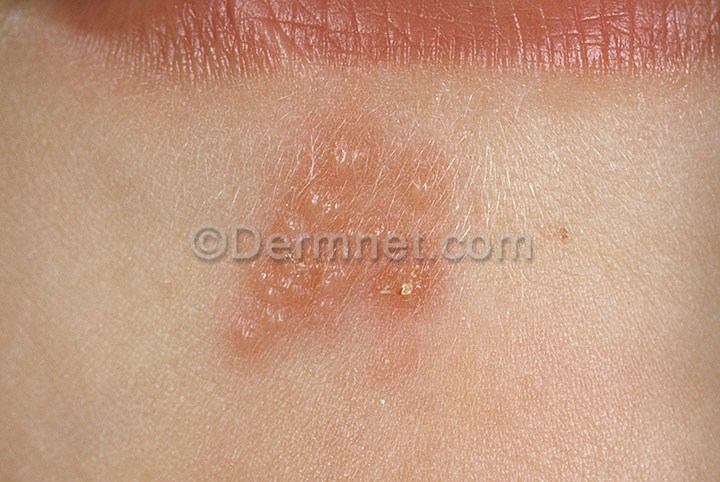
Disease: Warts Molluscum and other Viral Infections